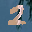
Label: 2